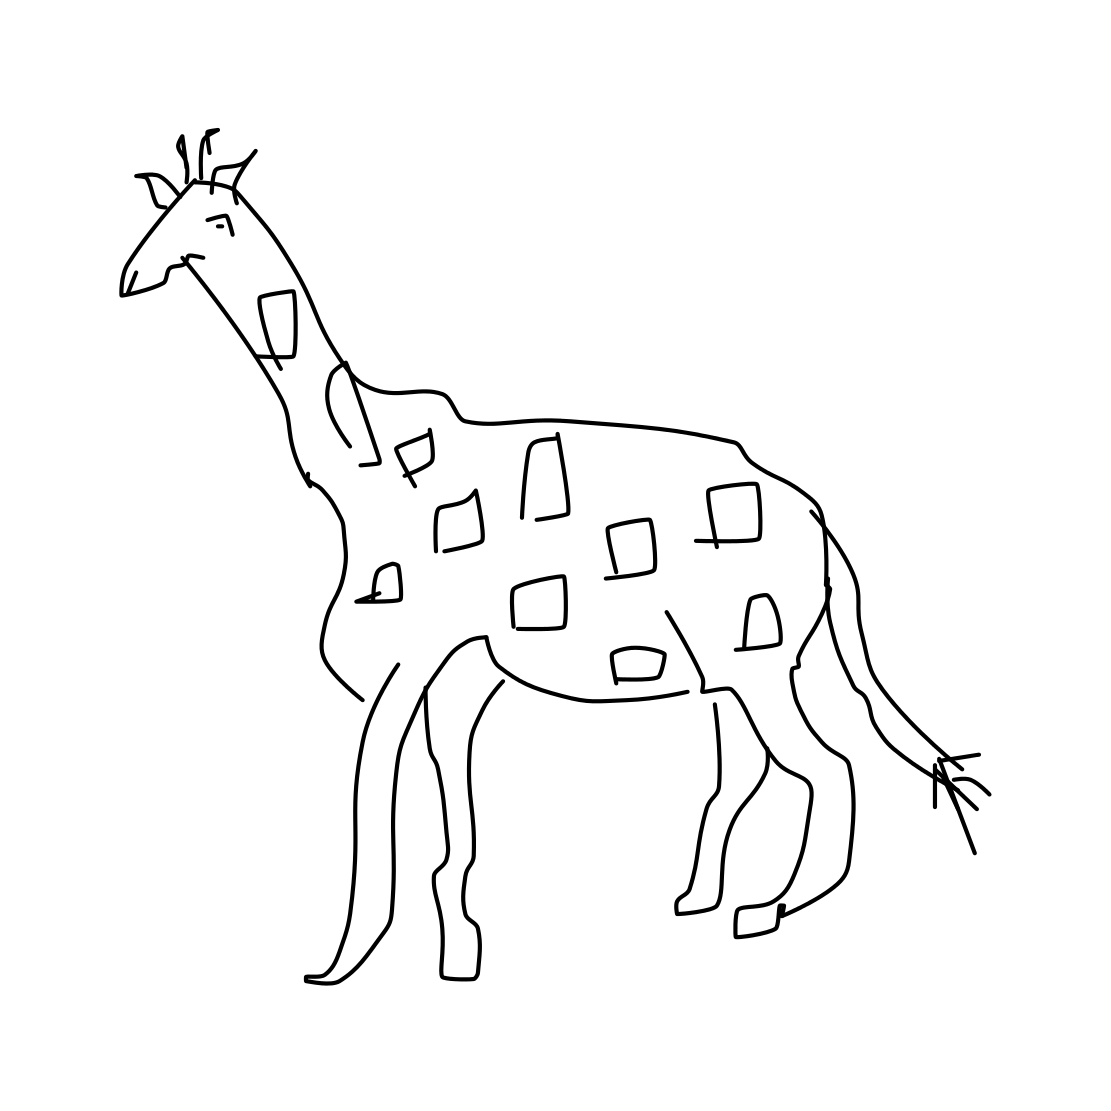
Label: giraffe